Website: lowes
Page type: customer-info-address
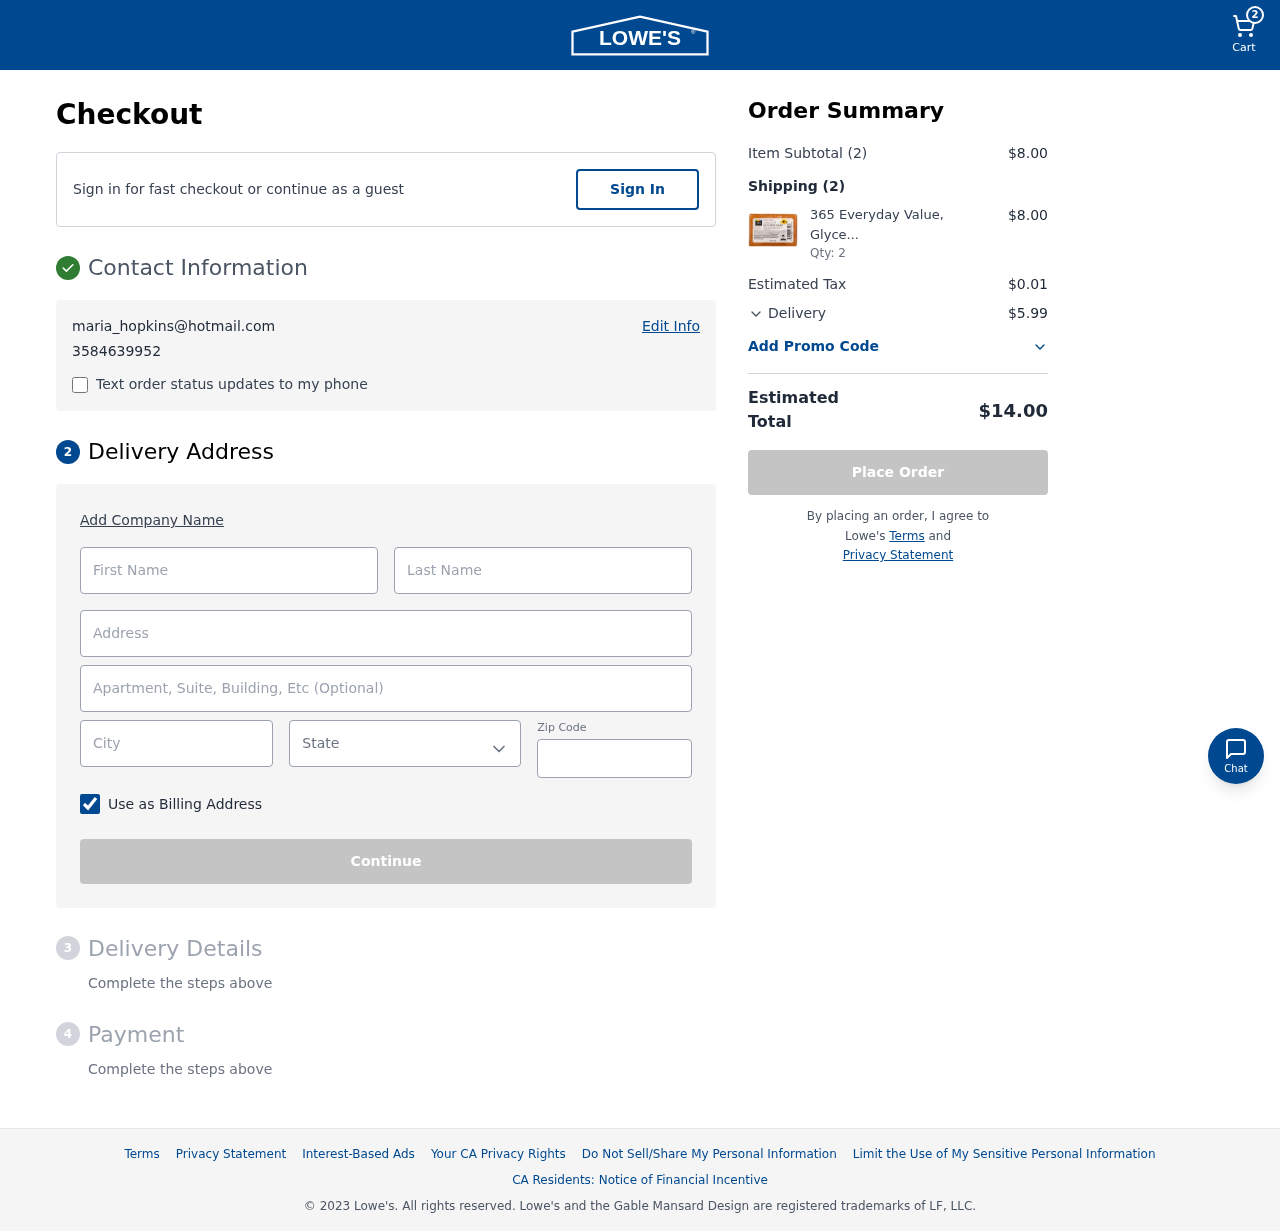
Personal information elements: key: PII_CITY
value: Lake Joshuafurt
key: PII_EMAIL
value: maria_hopkins@hotmail.com
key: PII_FIRSTNAME
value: Maria
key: PII_LASTNAME
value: Hopkins
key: PII_PHONE
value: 3584639952
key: PII_POSTCODE
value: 41002
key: PII_STATE
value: Arizona
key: PII_STREET
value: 8230 Sarah Fork Suite 815
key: PII_STREET2
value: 54805 Jimenez Courts Suite 242
Product elements: key: PRODUCT1_NAME
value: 365 Everyday Value, Glycerin Soap, Vitamin E, 4 oz
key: PRODUCT1_QUANTITY
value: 2
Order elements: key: ORDER_NUM_ITEMS
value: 2
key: ORDER_SUBTOTAL
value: $8.00
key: ORDER_NUM_ITEMS2
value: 2
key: ORDER_SUBTOTAL2
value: $8.00
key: ORDER_TAX
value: $0.01
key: ORDER_SHIPPING_COST
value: $5.99
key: ORDER_TOTAL
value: $14.00